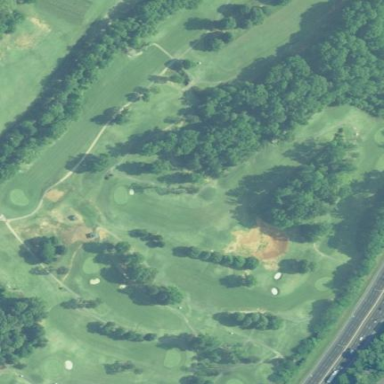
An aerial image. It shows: Golf course surrounded by greenery.